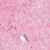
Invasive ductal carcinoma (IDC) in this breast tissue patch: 0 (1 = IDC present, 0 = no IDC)